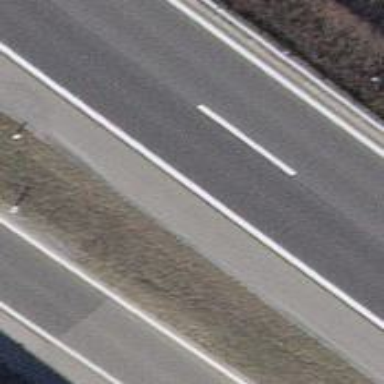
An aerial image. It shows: Asphalt motorway.